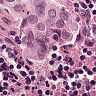
Metastatic tissue present: yes